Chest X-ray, AP view. Patient: 49 years old, sex M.
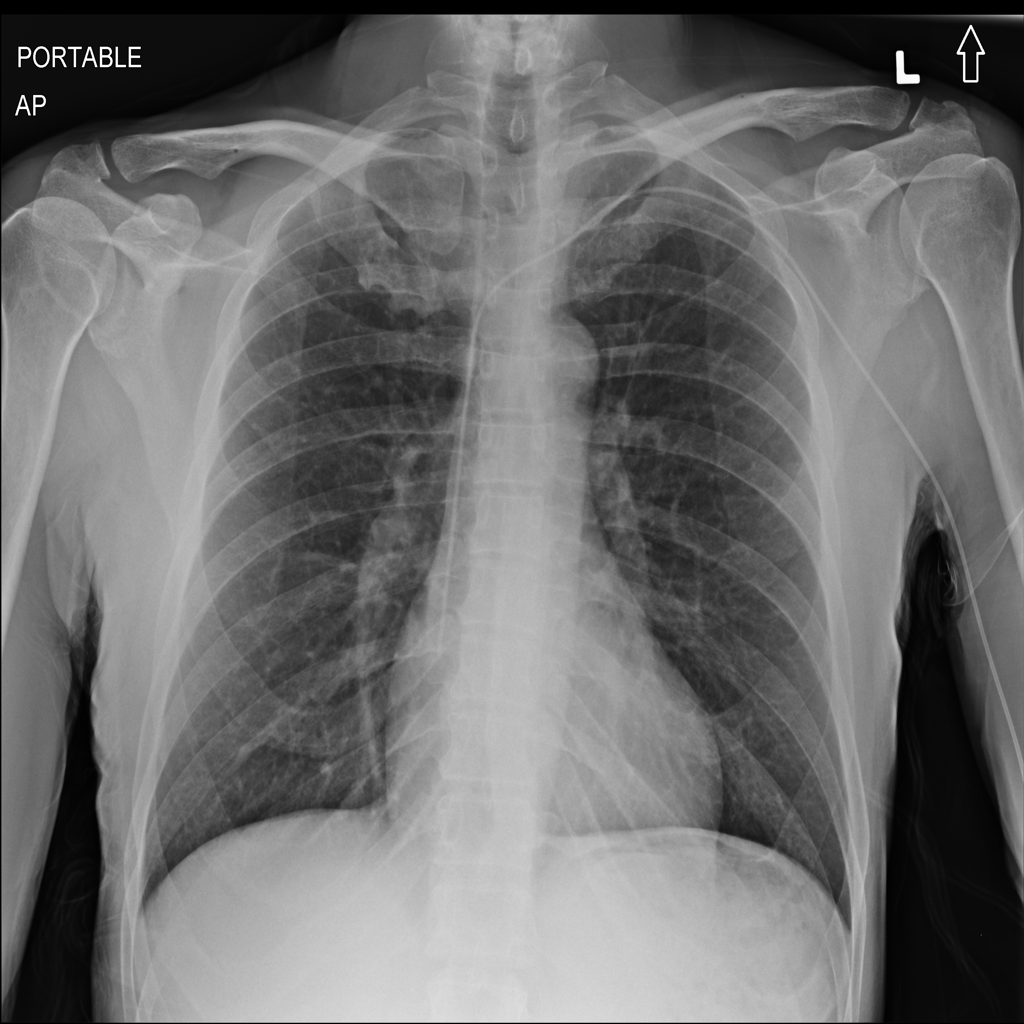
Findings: No Finding